Field crop: maize
Growth stage: 2
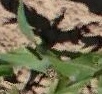
Species: maize